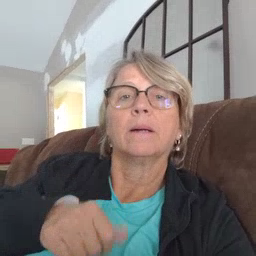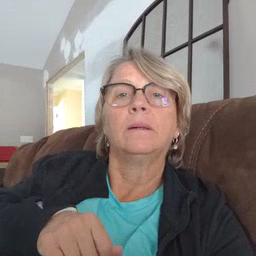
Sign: beside